Interaction volume radius: 10 \u00c5
Interaction volume height: 10 \u00c5
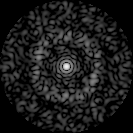
Disorder parameter: 0.8176